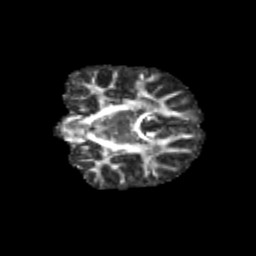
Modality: FA
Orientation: coronal
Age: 9
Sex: female
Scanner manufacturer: siemens
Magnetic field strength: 3 T
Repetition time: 3.8 s
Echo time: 0.07 s